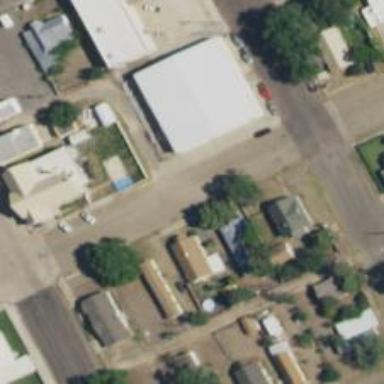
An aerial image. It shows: Alley classified as service road.